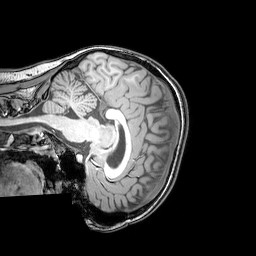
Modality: T1w
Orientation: sagittal
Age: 23
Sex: female
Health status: healthy
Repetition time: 0.081 s
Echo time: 0.037 s